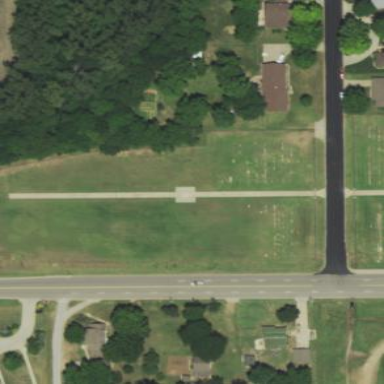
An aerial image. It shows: Cemetery.